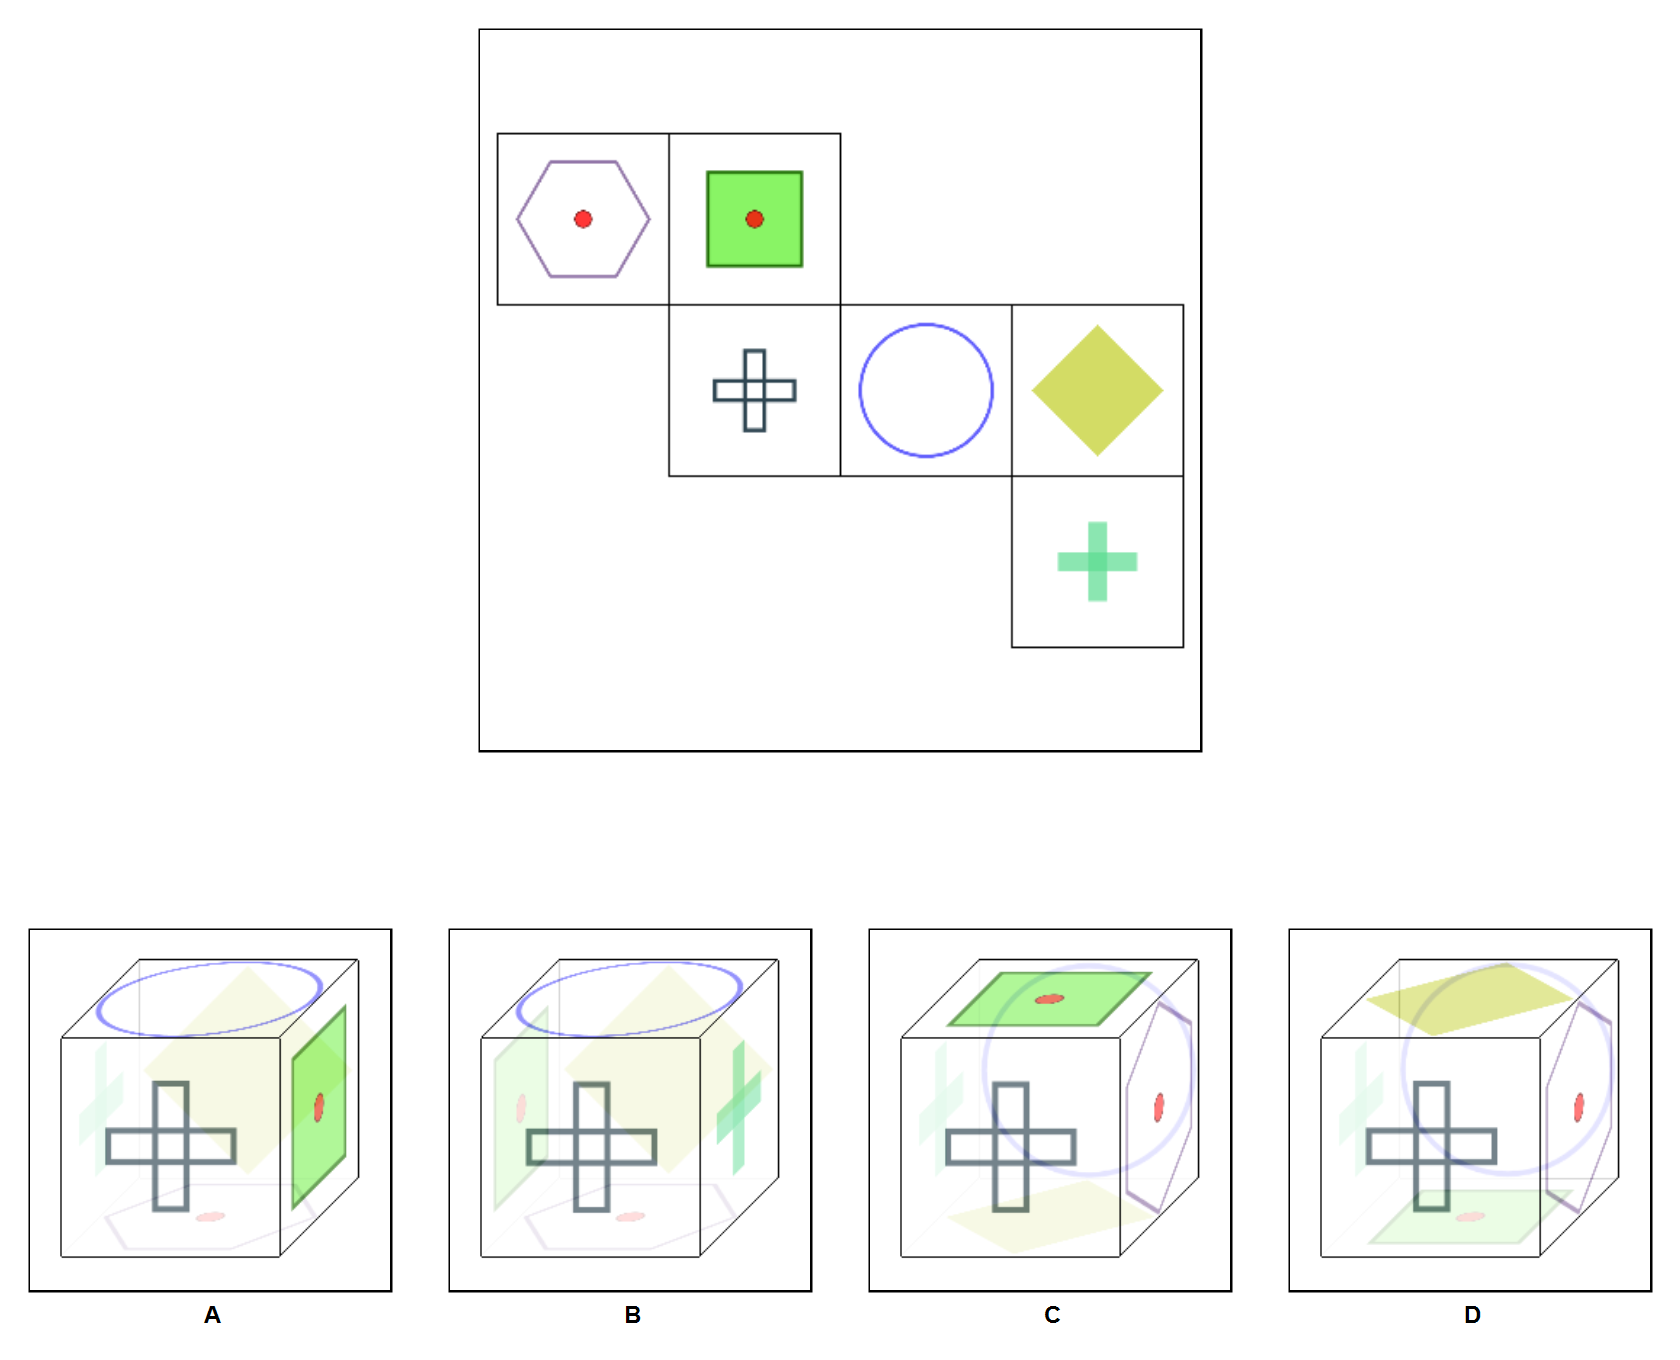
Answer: B